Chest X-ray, PA view. Patient: 68 years old, sex M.
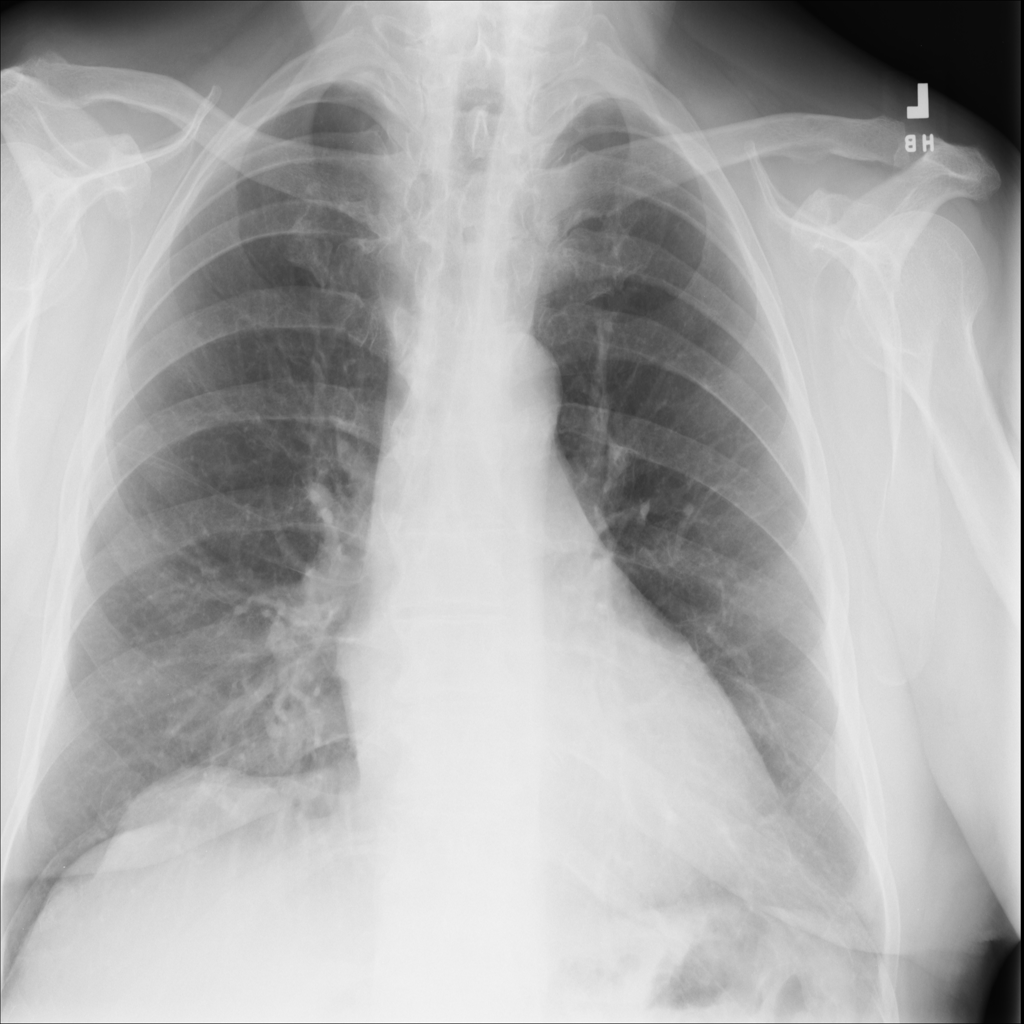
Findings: Mass, Pleural_Thickening